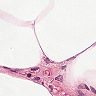
Metastatic tissue present: no